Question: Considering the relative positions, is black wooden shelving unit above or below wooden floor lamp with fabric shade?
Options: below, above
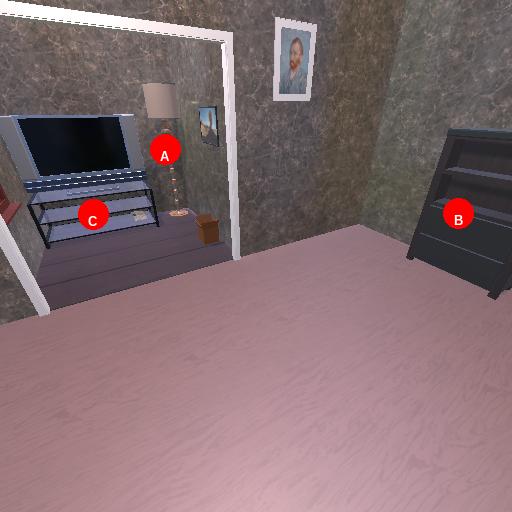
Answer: below